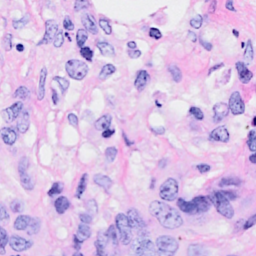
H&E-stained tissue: Breast